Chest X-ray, PA view. Patient: 46 years old, sex F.
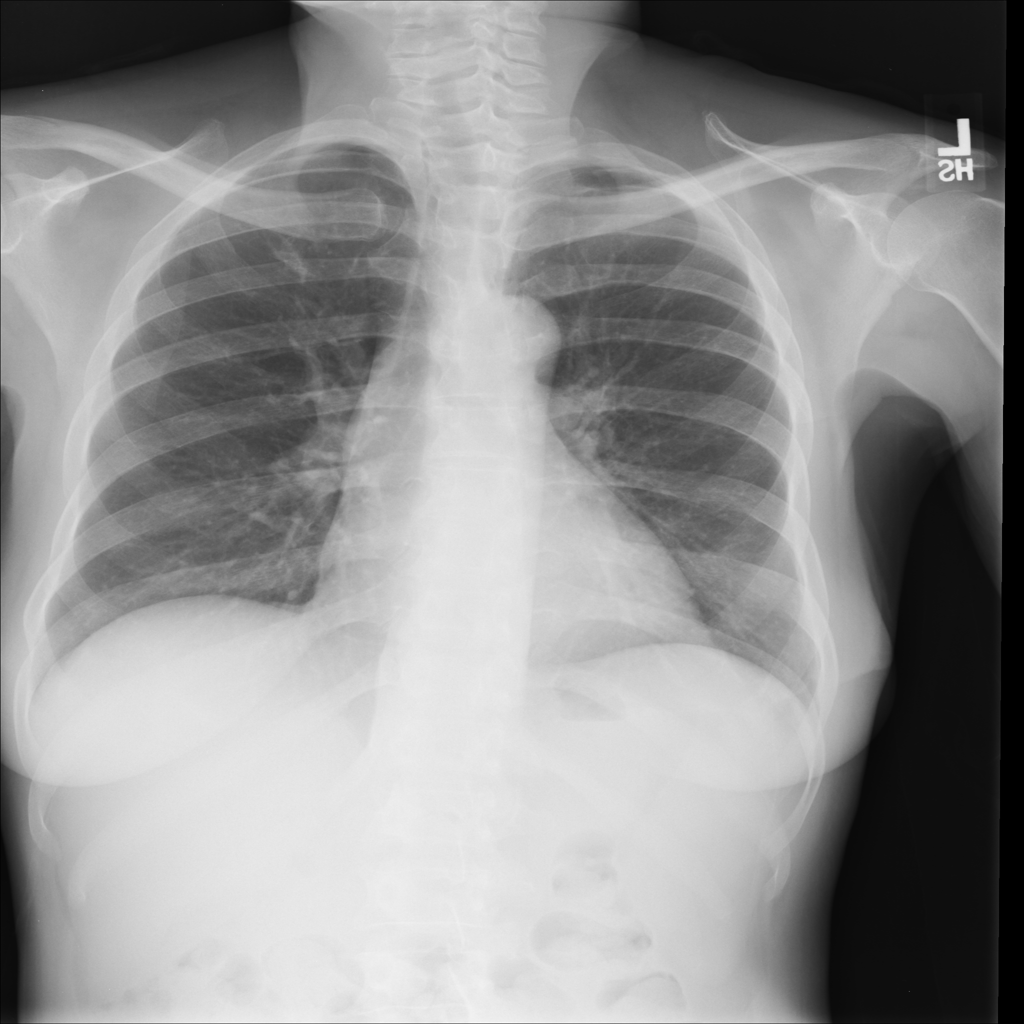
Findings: No Finding